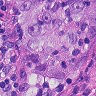
Metastatic tissue present: yes